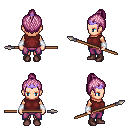
a pixel art fantasy rpg character, female body template, human, light skin, maroon sleeveless shirt, magenta pants, pink short topknot hairstyle, purple tiara, white cloth bracers, maroon shoes, spear, four views (front, back, left, right), 2x2 character sprite sheet, small pixel art, hard edges, no anti-aliasing